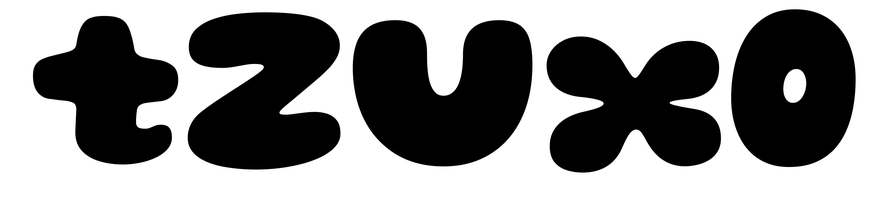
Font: Gluten_Black